Contrast-enhanced CT slice 42 of 89
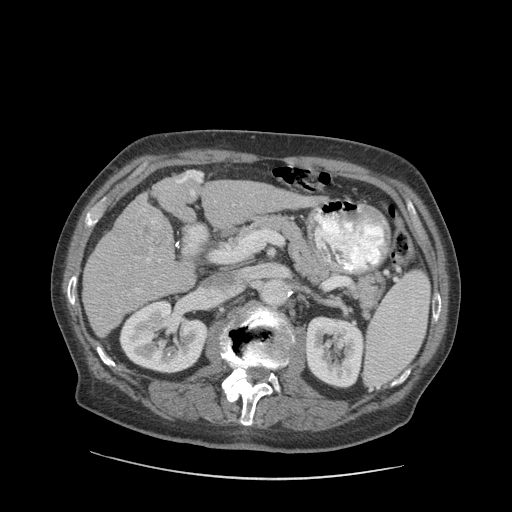
Segmented voxel counts for this case:
Liver: 903107 voxels
Tumor mass: 25862 voxels
Portal vein: 12940 voxels
Abdominal aorta: 1932 voxels